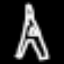
Label: The Eiffel Tower